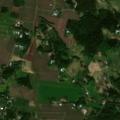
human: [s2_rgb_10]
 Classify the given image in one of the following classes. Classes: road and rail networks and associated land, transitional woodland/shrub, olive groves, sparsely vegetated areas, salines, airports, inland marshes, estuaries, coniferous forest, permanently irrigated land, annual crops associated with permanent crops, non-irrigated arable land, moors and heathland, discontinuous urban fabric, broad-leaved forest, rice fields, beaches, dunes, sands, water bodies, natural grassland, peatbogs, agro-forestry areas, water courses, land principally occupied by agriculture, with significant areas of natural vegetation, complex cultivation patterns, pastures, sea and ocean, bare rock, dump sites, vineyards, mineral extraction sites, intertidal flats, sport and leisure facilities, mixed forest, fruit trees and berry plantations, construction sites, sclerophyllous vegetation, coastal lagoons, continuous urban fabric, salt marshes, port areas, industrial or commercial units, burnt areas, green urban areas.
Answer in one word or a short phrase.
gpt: discontinuous urban fabric, non-irrigated arable land, land principally occupied by agriculture, with significant areas of natural vegetation, mixed forest